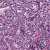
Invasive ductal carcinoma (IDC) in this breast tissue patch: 1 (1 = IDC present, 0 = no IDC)